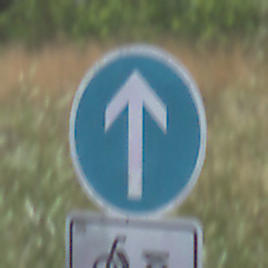
Verkehrszeichen: VorgeschriebeneFahrtrichtungGeradeaus
Zusatzzeichen unten: EinspurigeFahrzeugeFrei2
Umgebung: Outdoor, Nature
Tageszeit: Midday
Wetter: PartlyCloudy
Licht: Natural
Jahreszeit: NotSpecified
Kontrast: HighContrast